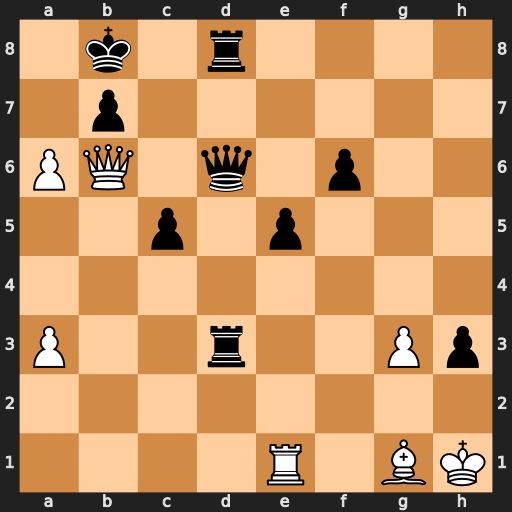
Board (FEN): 1k1r4/1p6/PQ1q1p2/2p1p3/8/P2r2Pp/8/4R1BK
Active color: w
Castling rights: -
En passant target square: -
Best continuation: Qxb7#